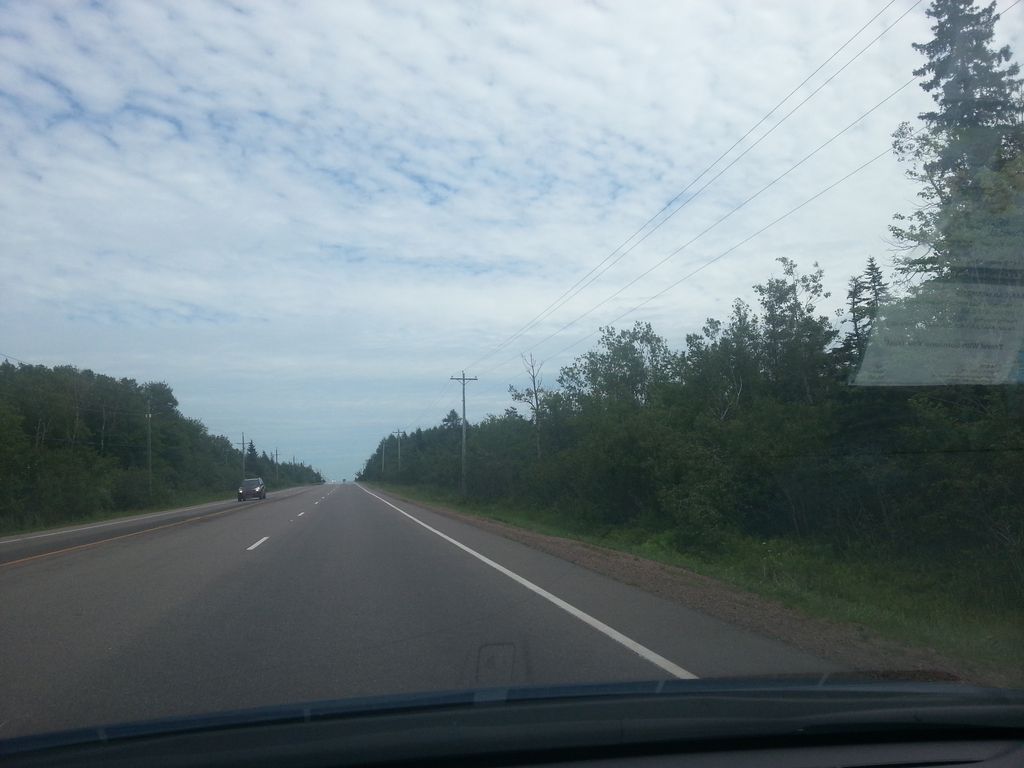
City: charlottetown